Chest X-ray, PA view. Patient: 51 years old, sex M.
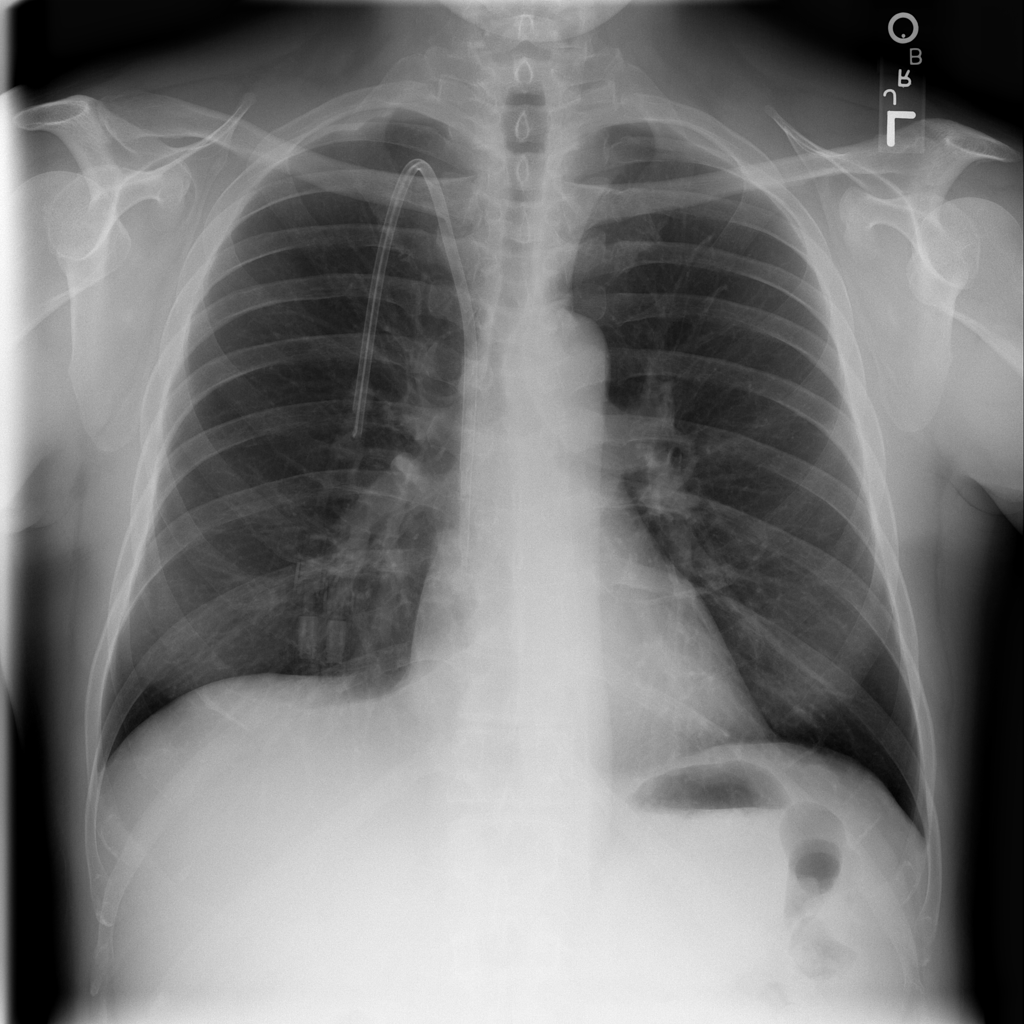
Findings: No Finding